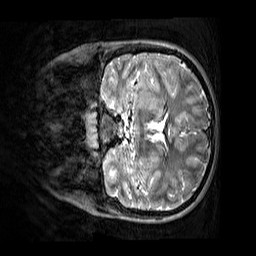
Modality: T2w
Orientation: coronal
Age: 10
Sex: female
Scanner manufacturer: siemens
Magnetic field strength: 3 T
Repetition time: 3.2 s
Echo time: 0.408 s